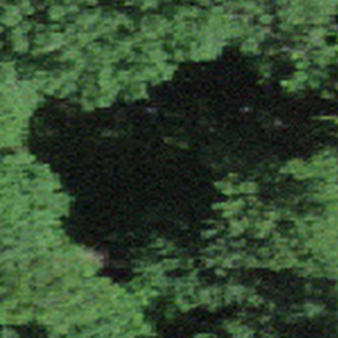
Label: other